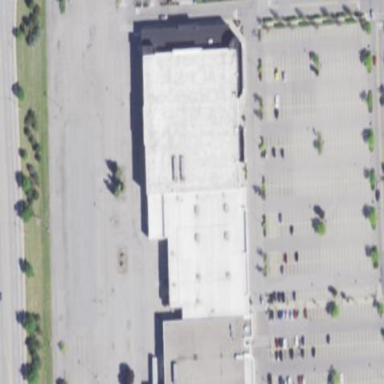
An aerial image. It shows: Retail building that houses furniture shop.